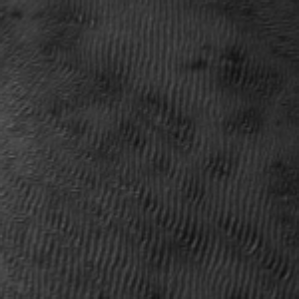
Label: frost